Question: I am showing PDF files by using google docs in 'WebView' in android.
How to remove or hide "Sign In" button? I have attached screenshot below. Thanks in advance.
'''
webview = (WebView) findViewById(R.id.webView1);
webview.getSettings().setJavaScriptEnabled(true);
webview.loadUrl("https://docs.google.com/viewer?url=http://www.ex.com/terms.pdf");
webview.setWebViewClient(new WebViewClient() {
@Override
public boolean shouldOverrideUrlLoading(WebView view, String url) {
view.loadUrl(url);
return false;
}
});
'''

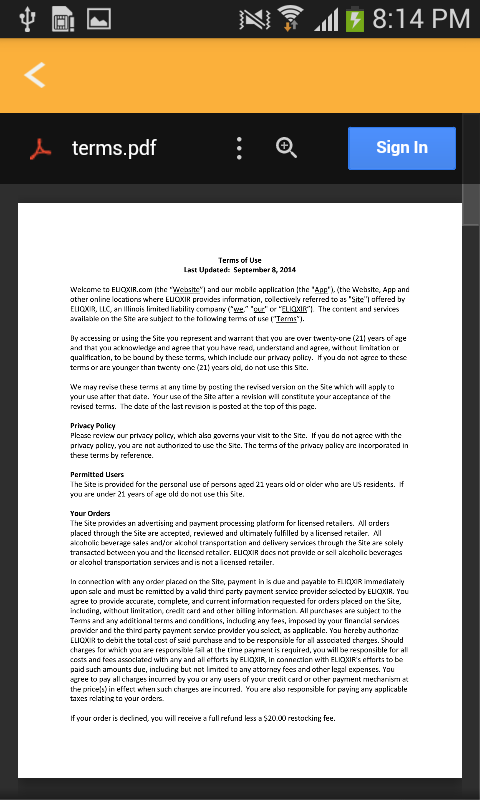
Answer: Add the 'embedded=true' parameter.
'''
webview = (WebView) findViewById(R.id.webView1);
webview.getSettings().setJavaScriptEnabled(true);
webview.loadUrl("https://docs.google.com/viewer?embedded=true&url=https://orimi.com/pdf-test.pdf");
webview.setWebViewClient(new WebViewClient() {
@Override
public boolean shouldOverrideUrlLoading(WebView view, String url) {
view.loadUrl(url);
return false;
}
});
'''
This answer was actually proposed by user3777879. Tested, and working, he should get the credit - Stuart